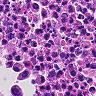
Metastatic tissue present: yes